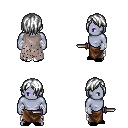
a pixel art fantasy rpg character, male body template, dark elf, purple skin, gray tattered cape, robe skirt, white bangs hairstyle, white cloth bandages, black slippers, dagger, four views (front, back, left, right), 2x2 character sprite sheet, small pixel art, hard edges, no anti-aliasing